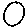
Label: circle